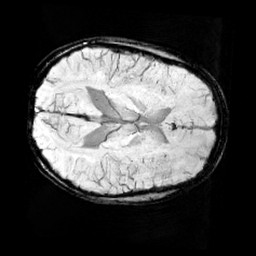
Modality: minIP
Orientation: axial
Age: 12
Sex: female
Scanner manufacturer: siemens
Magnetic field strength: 3 T
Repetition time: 0.027 s
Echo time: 0.02 s